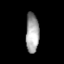
Tissue: lung
Cell type: Epithelial cells
Senescence score: 0.166
Nuclear area (px): 517
Mean DAPI intensity: 160.607